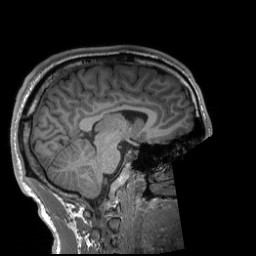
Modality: T1w
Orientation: sagittal